Field crop: maize
Growth stage: 1
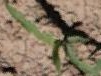
Species: maize